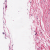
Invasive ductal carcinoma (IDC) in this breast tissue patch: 0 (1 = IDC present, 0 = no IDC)